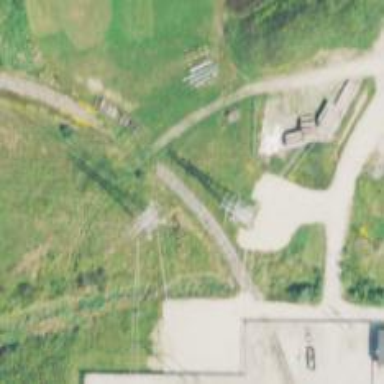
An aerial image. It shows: Lattice structure tower used for power distribution.